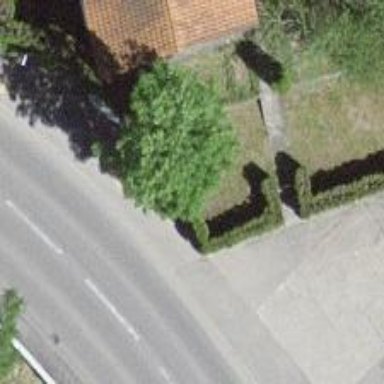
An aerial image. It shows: Bus stop with platform for public transport.